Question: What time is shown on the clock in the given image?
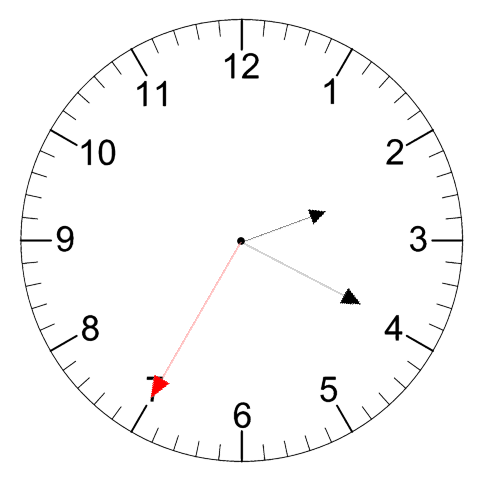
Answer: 02:19:35